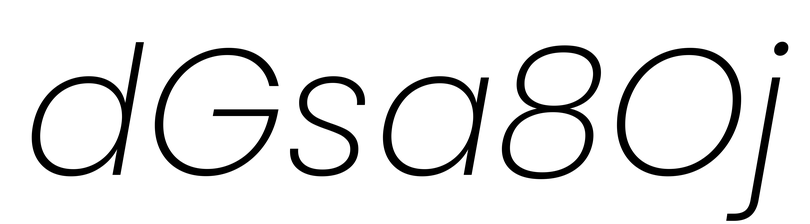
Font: Poppins-ExtraLightItalic